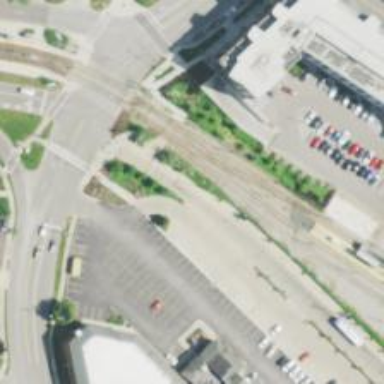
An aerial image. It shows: Light rail railway system with contact lines for electrification.